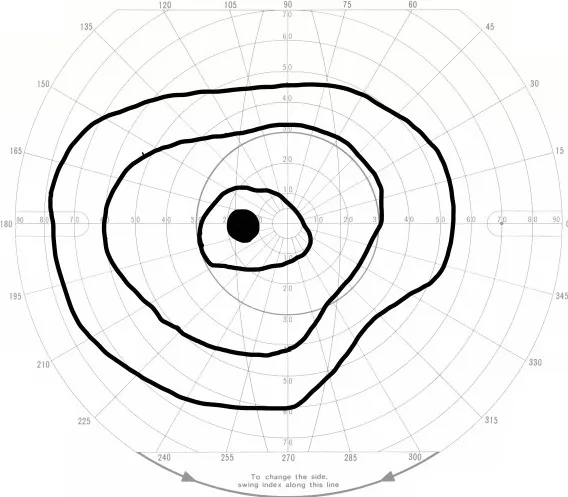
Goldmann visual field test showed slight visual defects in the left eye two days after the first visit.
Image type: ophthalmic_imaging (autofluorescence)